Question: i have EditText in second activity.so the value enter here will be added to the custom listview in first activity.
i first activity in list i have textview,checkbox and button(edit). here textview will be from second activity edittext data. so here if i click on edit then it navigates to second activity of that particular data .am getting all these now .. in second acitity i want to edit the textfield value .so it has to display the edited value with this data in listview of particular row.
'''
public class MyApplication extends Application{
ArrayList<String> arryList = new ArrayList<String>();
String cardNumberData=null;
}
public class Second extends Activity{
EditText cardNumber;
String cardNumberReceived;
MyApplication app;
@Override
protected void onCreate(Bundle savedInstanceState) {
// TODO Auto-generated method stub
super.onCreate(savedInstanceState);
requestWindowFeature(Window.FEATURE_NO_TITLE);
setContentView(R.layout.editcredit);
cardNumberReceived = getIntent().getStringExtra("cardwithoutstring");
System.out.println("cardWithOutStringReceived"+cardNumberReceived);
app = ((MyApplication) getApplicationContext());
cardNumber =(EditText)findViewById(R.id.cardnumber);
cardNumber.setText(cardNumberReceived);
Button save =(Button)findViewById(R.id.save);
save.setOnClickListener(new OnClickListener() {
@Override
public void onClick(View v) {
// TODO Auto-generated method stub
app.cardNumberData =cardNumber.getText().toString();
System.out.println("Gotcardname"+app.cardNumberData);
app.arryList.add(app.cardNumberData);
System.out.println("Array List Size "+app.arryList.size());
System.out.println("Array List Size "+app.cardTypeList.size());
Intent saveIntent =new Intent(Second.this,First.class);
startActivity(saveIntent);
}
});
}
}
public class First extends Activity{
protected ListItemsState[] mDeletedItemsStates;
protected ArrayAdapter<ListItemsState> mListAdapter;
protected ListView mFoldersListView;
protected Context mContext;
LayoutInflater lay;
MyApplication app;
@Override
protected void onCreate(Bundle savedInstanceState) {
super.onCreate(savedInstanceState);
setContentView(R.layout.newcard);
app = ((MyApplication) getApplicationContext());
mDeletedItemsStates = (ListItemsState[])getLastNonConfigurationInstance();
if (mDeletedItemsStates == null) {
mDeletedItemsStates = new ListItemsState[app.arryList.size()];
for (int i = 0; i < app.arryList.size(); i++) {
mDeletedItemsStates[i] = new ListItemsState(app.arryList.get(i),i);
}
}
ArrayList<ListItemsState> gridItemsList = new ArrayList<ListItemsState>();
gridItemsList.addAll(Arrays.asList(mDeletedItemsStates));
mListAdapter = new DeletedItemsStateArrayAdapter(this, gridItemsList);
mFoldersListView.setAdapter(mListAdapter);
mFoldersListView.setChoiceMode(ListView.CHOICE_MODE_SINGLE);
mFoldersListView.setOnItemClickListener(new OnItemClickListener() {
@Override
public void onItemClick(AdapterView<?> arg0, View arg1, int arg2,
long arg3) {
Toast.makeText(getApplicationContext(), "am thelist",
Toast.LENGTH_LONG).show();
}
});
}
private static class ListItemsState {
private String produ = "";
private boolean checked = false;
private int position;
public ListItemsState(String produ, int position) {
this.position = position;
}
public String getProdu() {
return produ;
}
public int getPosition() {
return position;
}
public boolean isChecked() {
return checked;
}
public void setChecked(boolean checked) {
this.checked = checked;
}
}
/** Holds child views for one row. */
private static class ListItemsStateViewHolder {
private RadioButton checkBox;
private TextView produ;
private Button edit;
public TextView getProdu() {
return produ;
}
public Button getEdit() {
return edit;
}
public RadioButton getCheckBox() {
return checkBox;
}
}
private class DeletedItemsStateArrayAdapter extends
ArrayAdapter<ListItemsState> {
private int mSelectedPosition = -1;
private RadioButton mSelectedRB;
private LayoutInflater inflater;
public DeletedItemsStateArrayAdapter(Context context,
List<ListItemsState> sentItemsStateList) {
super(context, R.layout.customlist, R.id.card,
sentItemsStateList);
// Cache the LayoutInflate to avoid asking for a new one each time.
inflater = LayoutInflater.from(context);
}
@Override
public View getView(final int position, View convertView,
ViewGroup parent) {
final ListItemsState deletedItemsState = (ListItemsState) this
.getItem(position);
ListItemsStateViewHolder viewHolder = new ListItemsStateViewHolder();
// Create a new row view
if (convertView == null) {
convertView = inflater.inflate(R.layout.customlist, null);
convertView.setTag(new ListItemsStateViewHolder());
}
else {
viewHolder = (ListItemsStateViewHolder) convertView.getTag();
viewHolder.checkBox = viewHolder.getCheckBox();
viewHolder.produ = viewHolder.getProdu();
viewHolder.edit = viewHolder.getEdit();
}
viewHolder.produ = (TextView) convertView.findViewById(R.id.card);
viewHolder.checkBox = (RadioButton) convertView.findViewById(R.id.radioButton1);
viewHolder.edit=(Button)convertView.findViewById(R.id.editbutton);
try {
viewHolder.checkBox.setTag(deletedItemsState);
} catch (Exception e) {
// TODO Auto-generated catch block
e.printStackTrace();
}
viewHolder.edit.setOnClickListener(new OnClickListener() {
@Override
public void onClick(View arg0) {
Intent edit =new Intent(getApplicationContext(), Second.class);
edit.putExtra("cardNumberSending",app.arryList.get(position));
edit.putExtra("Indexvalue",mFoldersListView.getItemIdAtPosition(position));
System.out.println("Index value ::::::::: "+mFoldersListView.getItemIdAtPosition(position));
startActivity(edit);
}
});
viewHolder.produ.setText(deletedItemsState.getProdu());
return convertView;
}
}
public Object onRetainNonConfigurationInstance() {
return mDeletedItemsStates;
}
}
'''
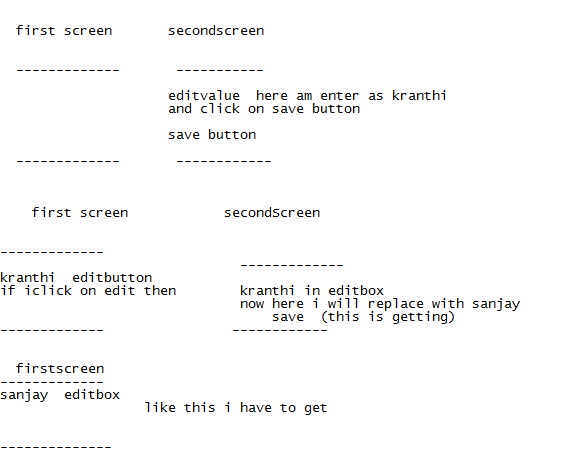
Answer: You are adding the edited data to the 'ArrayList' Again avoid it inside the 'Second' 'Activity'
'''
app.cardNumberData = cardNumber.getText().toString();
if(arryList.indexOf(cardNumberReceived) != -1)
{
app.arryList.set(arryList.indexOf(cardNumberReceived), app.cardNumberData);
}else
{
app.arryList.add(app.cardNumberData);
}
'''
In your second 'Activity' do this 'onClick' of save.